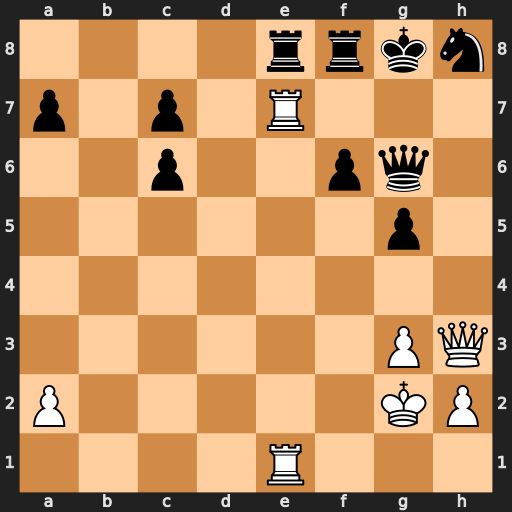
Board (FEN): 4rrkn/p1p1R3/2p2pq1/6p1/8/6PQ/P5KP/4R3
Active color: w
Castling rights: -
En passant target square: -
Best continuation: Qe6+ Nf7 Rxe8 Rxe8 Qxe8+